Question: I want something like this develop using C# .net for Windows Forms. (ListView Details View). Putting a Image is the problem.

Help me ..!!
Thank You
Yohan
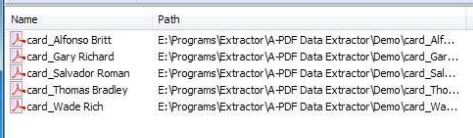
Answer: Hope that the following code can help you out.
using 'C#'
'''
ImageList il = new ImageList();
il.Images.Add("test1", Image.FromFile(@"c:\Documents\SharpDevelop Projects\learning2\learning2\Koala.jpg"));
listView1.View = View.LargeIcon;
listView1.LargeImageList = il;
listView1.Items.Add("test");
for(int i = 0; i < il.Images.Count; i++)
{
ListViewItem lvi = new ListViewItem();
lvi.ImageIndex = i;
lvi.Text="koala 1";
listView1.Items.Add(lvi);
}
'''
Running this kind of code can get you the image and the text in a listview.
For further more details, refer to this <URL>